Question: I have 2 UIViews into a UIView. I'm using this because I want to show an object and if is photo type or text type, I'm using a view or other. Using this I can do it with only one segue, and not 2 going to 2 different viewControllers.

It's a good practise or I have to create 2 viewControllers and make 2 segues?
I'm using hidden properties to hide or show views.
'self.photoView.hidden = YES; self.textView.hidden = NO;'
Thanks!!
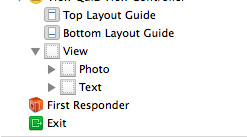
Answer: This is a good practice but you should use a <URL>
Make sure that you show only one at the time and handle hide and show updates.
In your situation you have one view and 2 subviews. This is totally fine.
But if you get more complex View structure maybe it's better to make 2 separate viewControllers or one ViewController but with 2 custom Views.